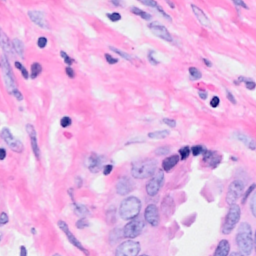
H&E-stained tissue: Breast